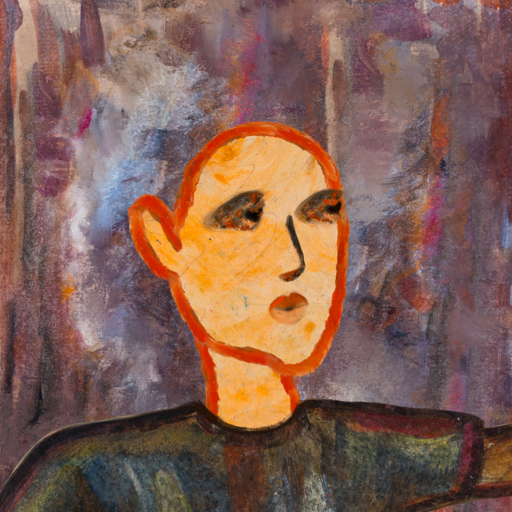
Background: Hypocrite, Head And Neck Side: Experience, Face Side: Gypsy_Queen, Bust: Mosgoul, Hair Side: Blank, Head Accessory: Blank, Second Necklace: Blank, Necklace: Blank, Baby: Blank